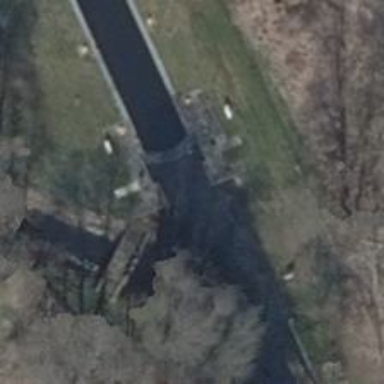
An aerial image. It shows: Lock gate along waterway.